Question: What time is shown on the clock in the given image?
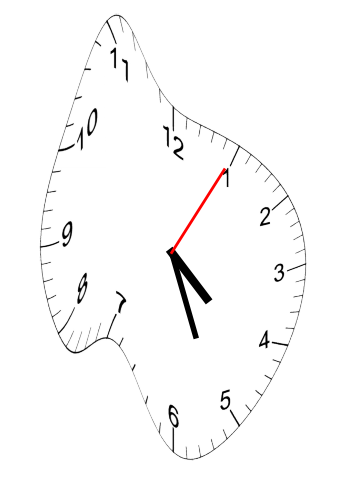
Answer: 04:26:05